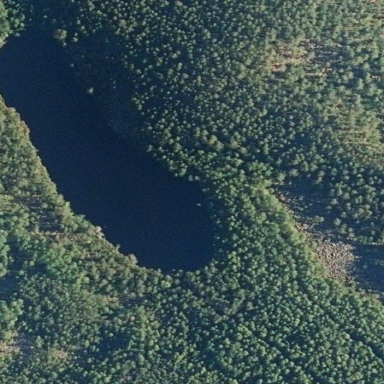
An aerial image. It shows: Pond with natural water.